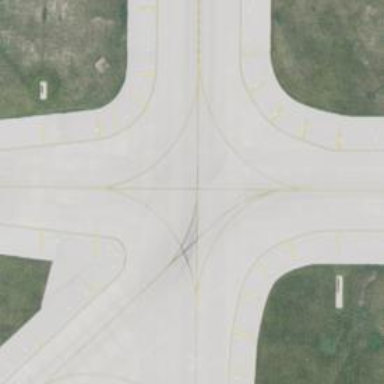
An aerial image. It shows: Image of taxiway at airport.